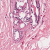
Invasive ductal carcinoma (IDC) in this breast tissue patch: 0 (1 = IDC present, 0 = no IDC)